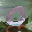
Label: 0